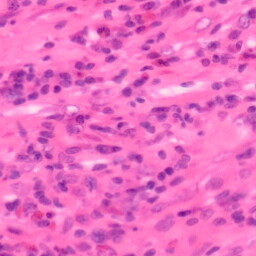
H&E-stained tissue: Colon